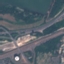
Land use / land cover class: Highway